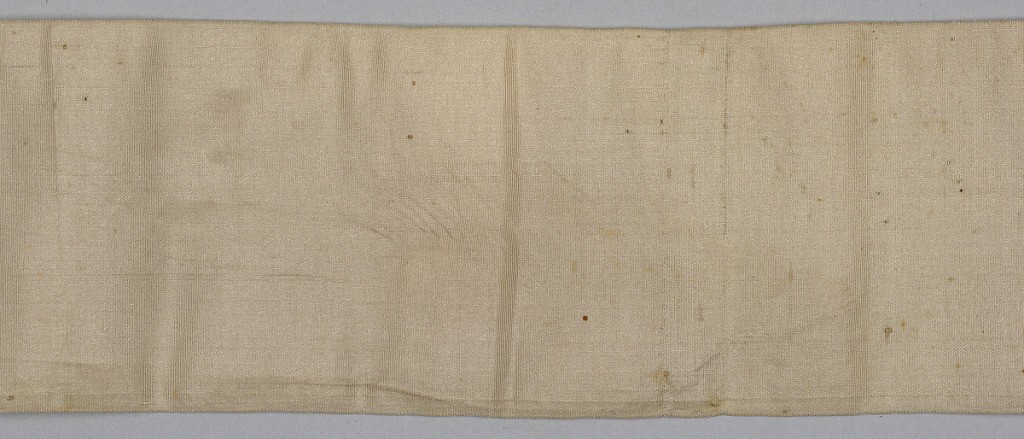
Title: Ribbon
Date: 19th century
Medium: silk
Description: Grey ribbon